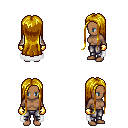
a pixel art fantasy rpg character, female body template, human, dark skin, white cape, metal pants, blonde extra-long hairstyle, gold gloves, four views (front, back, left, right), 2x2 character sprite sheet, small pixel art, hard edges, no anti-aliasing